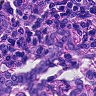
Metastatic tissue present: yes